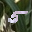
Label: 5